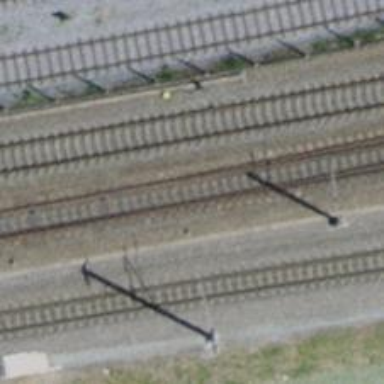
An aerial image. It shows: Railway switch with the turnout side on the left.